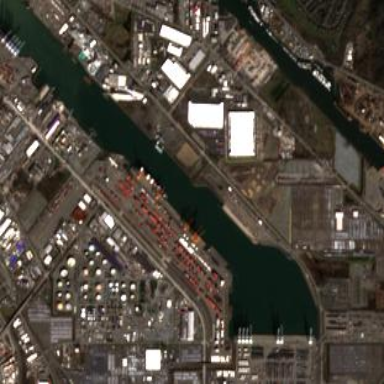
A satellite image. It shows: Industrial area designated for port activities.